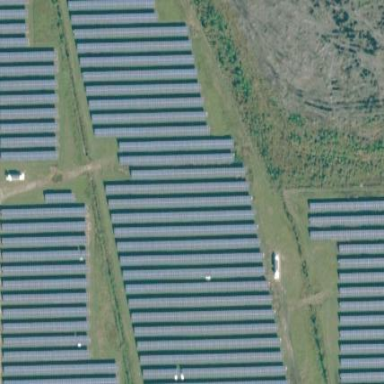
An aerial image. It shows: Solar power plant utilizing photovoltaic technology.